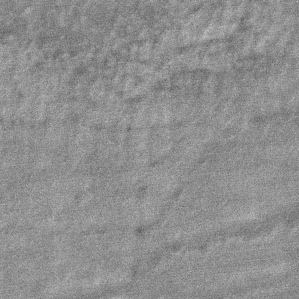
Label: frost